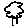
Label: tree